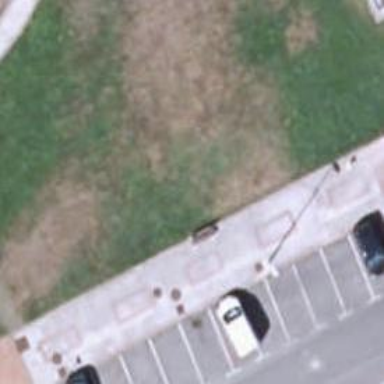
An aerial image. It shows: Bench.